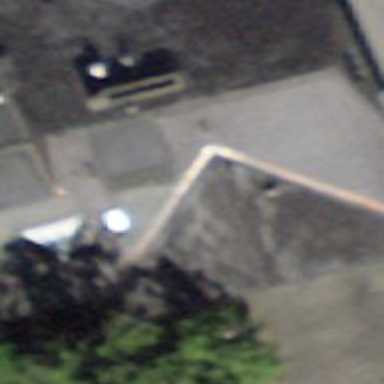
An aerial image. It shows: Restaurant located within hotel.